Field crop: tomato
Growth stage: 2
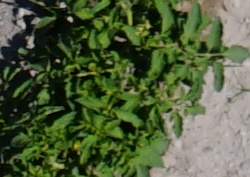
Species: tomato